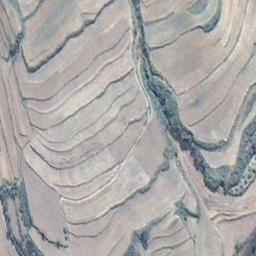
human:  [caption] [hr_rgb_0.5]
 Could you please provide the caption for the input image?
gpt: The bare terrace is next to some trees .

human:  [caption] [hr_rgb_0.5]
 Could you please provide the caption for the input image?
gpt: A large layer of brown and green mixed terraces .

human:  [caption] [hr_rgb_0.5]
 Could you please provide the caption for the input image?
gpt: There are several white houses on the terraces .

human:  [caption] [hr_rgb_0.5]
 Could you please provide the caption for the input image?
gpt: There are many green plants on the terrace .

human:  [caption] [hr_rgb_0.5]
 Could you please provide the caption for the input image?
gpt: There are some green bushes among the terraces .